Field crop: maize
Growth stage: 2
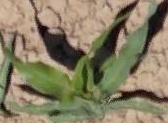
Species: maize